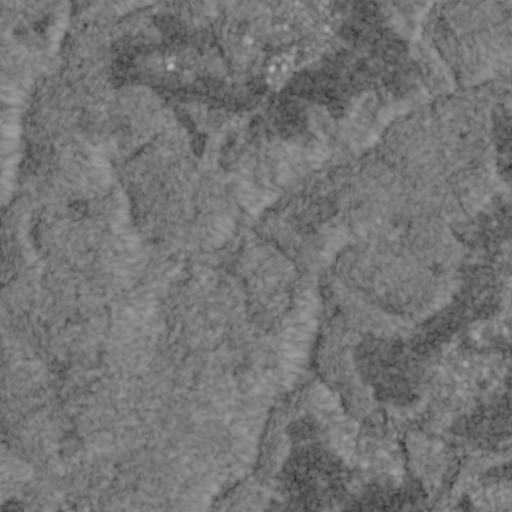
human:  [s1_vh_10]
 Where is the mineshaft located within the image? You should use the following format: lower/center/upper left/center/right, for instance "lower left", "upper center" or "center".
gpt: The mineshaft is located in the center of the image.
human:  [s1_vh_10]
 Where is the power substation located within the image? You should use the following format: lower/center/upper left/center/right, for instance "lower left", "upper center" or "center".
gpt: The power substation is located in the center right of the image.
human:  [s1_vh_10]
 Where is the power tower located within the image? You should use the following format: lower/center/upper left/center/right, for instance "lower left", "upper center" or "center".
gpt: The power tower is located in the lower right of the image.
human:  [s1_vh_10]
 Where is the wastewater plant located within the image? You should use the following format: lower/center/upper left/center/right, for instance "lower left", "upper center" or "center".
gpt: The wastewater plant is located in the center of the image.
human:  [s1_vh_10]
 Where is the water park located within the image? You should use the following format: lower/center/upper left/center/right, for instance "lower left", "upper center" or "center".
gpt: The water park is located in the lower right of the image.
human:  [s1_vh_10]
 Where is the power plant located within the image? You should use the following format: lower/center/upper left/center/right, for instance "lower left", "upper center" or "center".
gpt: There is no power plant in the image.

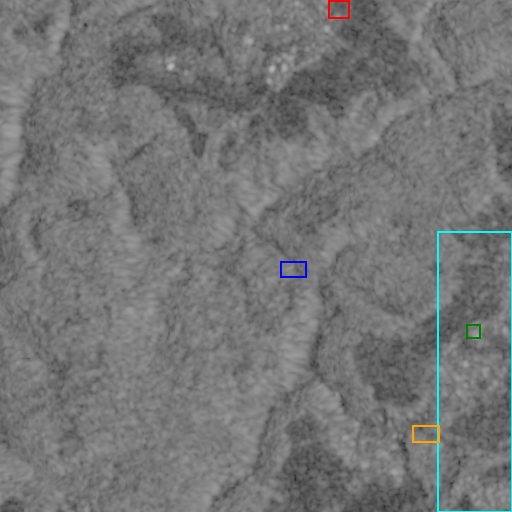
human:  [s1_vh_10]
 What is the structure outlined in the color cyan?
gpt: The structure outlined in cyan is a crop field.
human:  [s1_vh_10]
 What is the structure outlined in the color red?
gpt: The structure outlined in red is a park.
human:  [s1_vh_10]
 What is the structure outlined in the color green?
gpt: The structure outlined in green is a power substation.
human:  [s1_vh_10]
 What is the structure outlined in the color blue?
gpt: The structure outlined in blue is a wastewater plant.
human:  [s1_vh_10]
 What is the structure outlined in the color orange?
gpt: The structure outlined in orange is a water park.
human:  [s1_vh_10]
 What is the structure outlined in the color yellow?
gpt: There is no yellow outline.